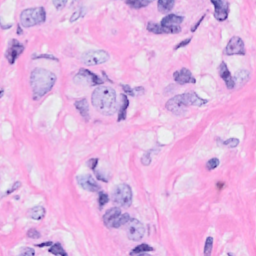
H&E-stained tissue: Breast